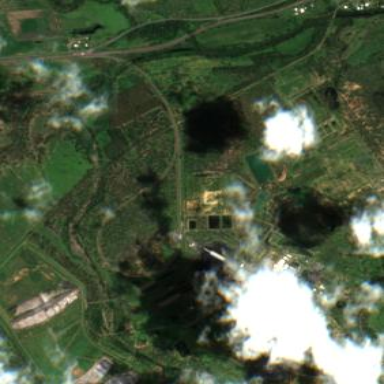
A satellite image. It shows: Industrial area with coal power plant.